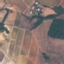
Land use / land cover: PermanentCrop